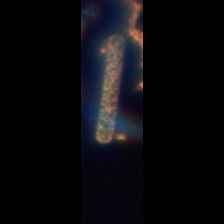
Taxon: Diatom_aggregate
Group: Diatoms